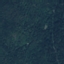
Land use / land cover: Forest